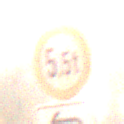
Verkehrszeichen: TatsaechlicheMasse
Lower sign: RichtungsangabeDurchPfeile2
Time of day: Night
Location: Outdoor (Urban)
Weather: Overcast
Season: Winter
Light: Artificial